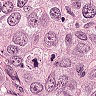
Metastatic tissue present: yes